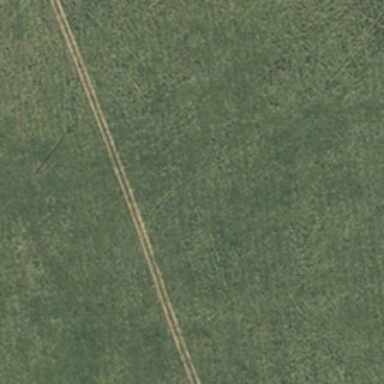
This is a big wasteland .